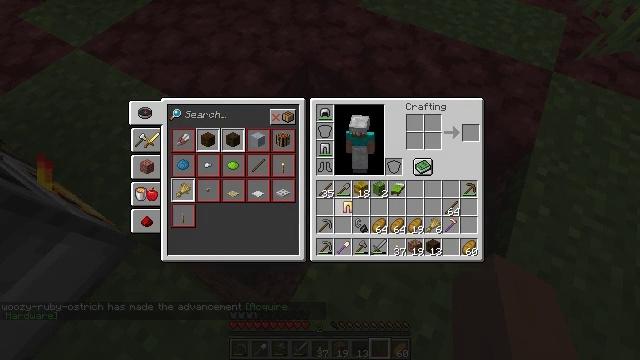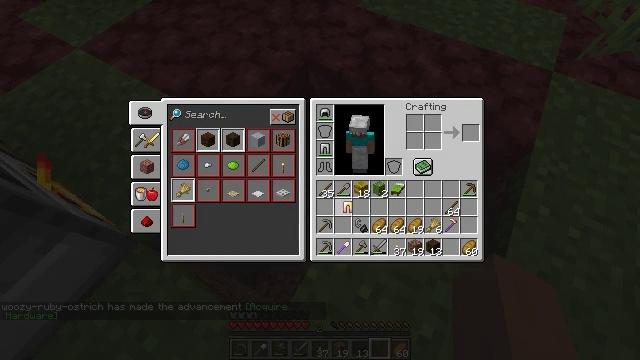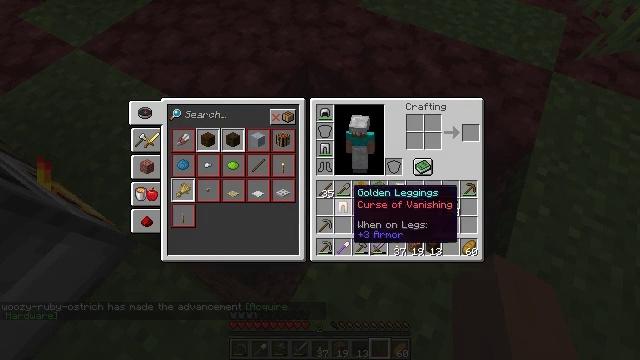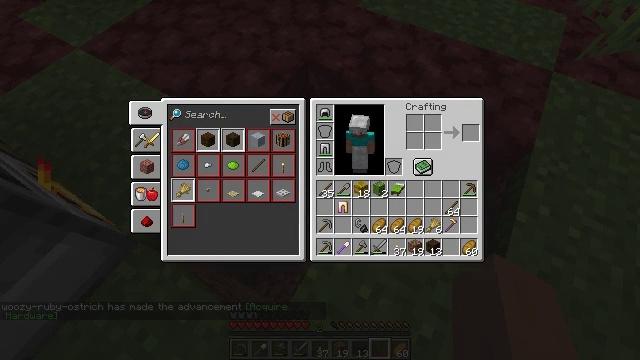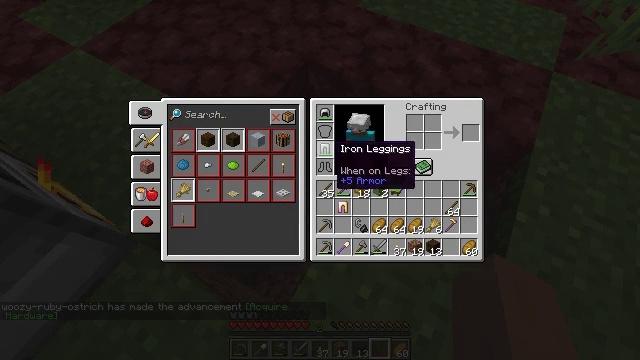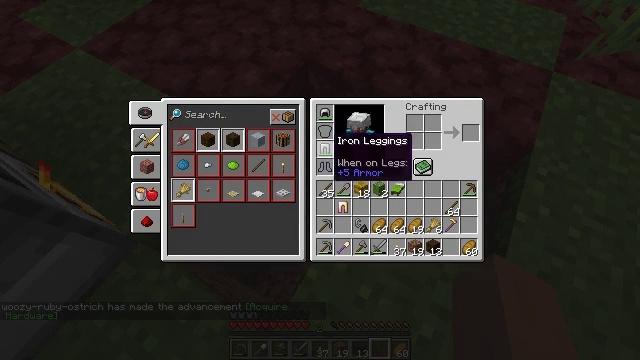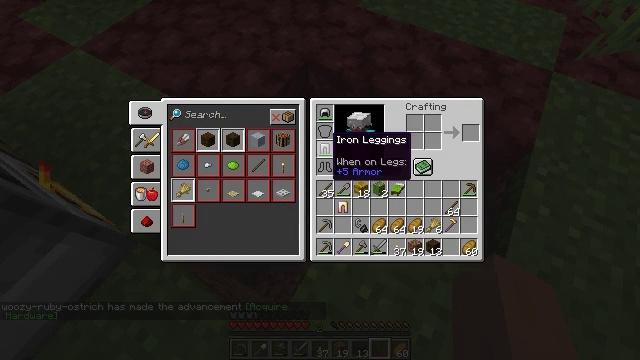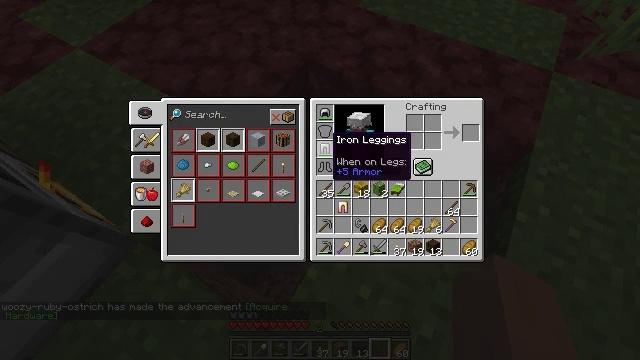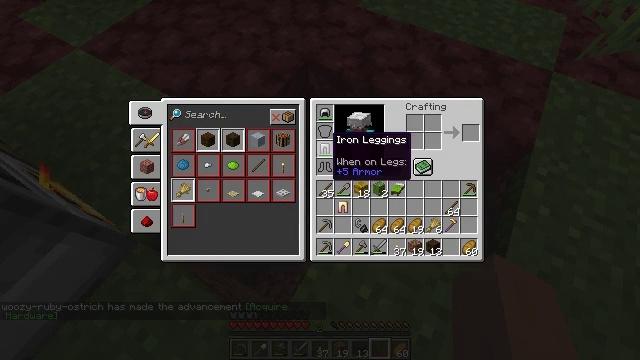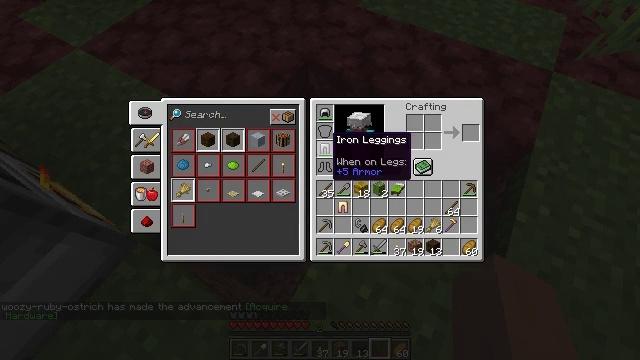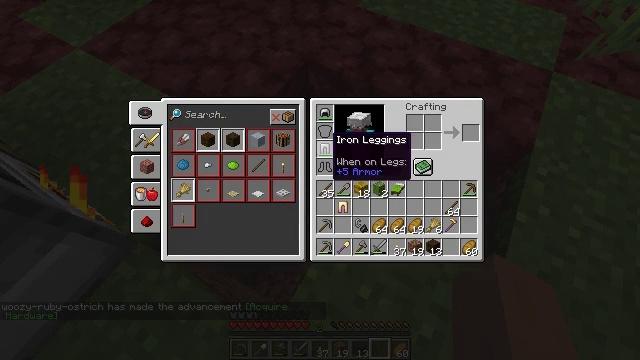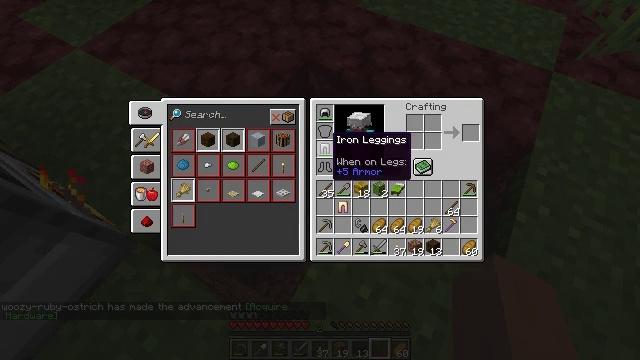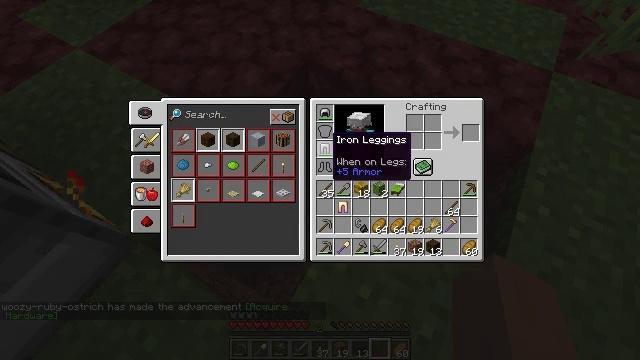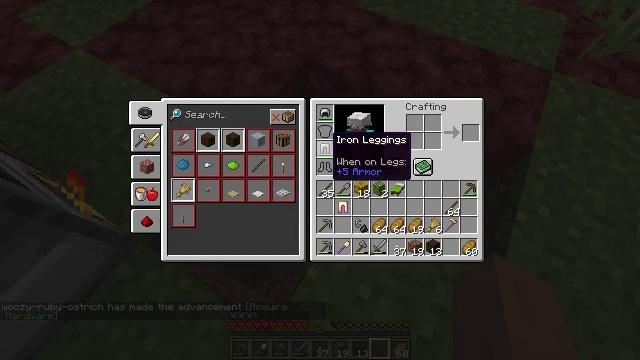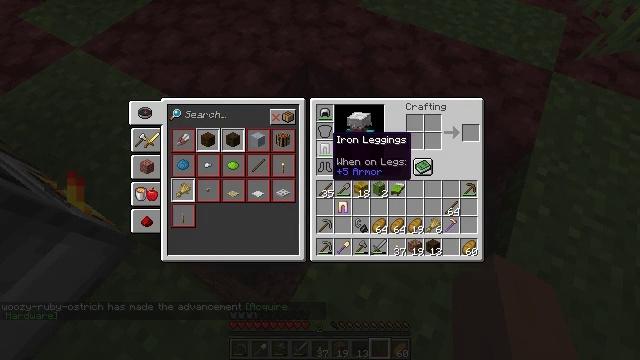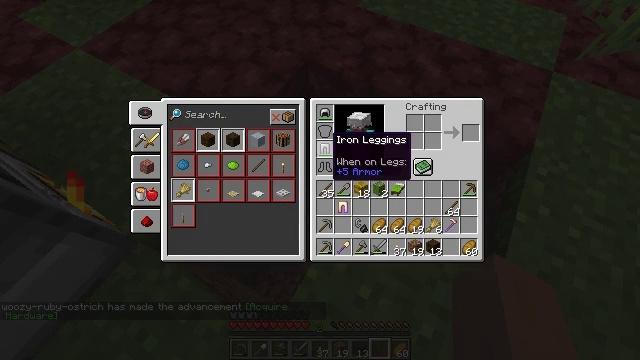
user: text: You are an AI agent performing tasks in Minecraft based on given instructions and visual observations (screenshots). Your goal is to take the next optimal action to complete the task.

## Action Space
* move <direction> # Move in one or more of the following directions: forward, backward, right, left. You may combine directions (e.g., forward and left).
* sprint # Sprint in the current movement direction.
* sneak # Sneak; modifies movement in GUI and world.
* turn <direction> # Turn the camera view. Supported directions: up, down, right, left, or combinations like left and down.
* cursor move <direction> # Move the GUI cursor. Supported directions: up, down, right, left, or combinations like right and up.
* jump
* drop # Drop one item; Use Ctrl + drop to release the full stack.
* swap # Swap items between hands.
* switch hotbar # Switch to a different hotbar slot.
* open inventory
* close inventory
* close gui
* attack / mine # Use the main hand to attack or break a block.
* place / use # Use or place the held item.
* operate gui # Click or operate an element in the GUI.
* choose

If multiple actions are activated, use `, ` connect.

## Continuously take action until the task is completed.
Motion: motion action
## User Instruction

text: Drop golden leggings.
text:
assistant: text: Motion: operate gui
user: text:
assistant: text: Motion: no_op
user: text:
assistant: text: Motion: cursor move left and up
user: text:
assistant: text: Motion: cursor move left and up
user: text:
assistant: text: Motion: cursor move up
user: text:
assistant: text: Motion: no_op
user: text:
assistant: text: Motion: no_op
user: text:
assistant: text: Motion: no_op
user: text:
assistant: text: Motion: no_op
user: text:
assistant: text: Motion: no_op
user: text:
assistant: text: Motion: no_op
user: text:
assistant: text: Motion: no_op
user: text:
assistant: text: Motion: no_op
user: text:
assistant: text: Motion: no_op
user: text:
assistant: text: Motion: no_op
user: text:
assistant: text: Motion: no_op
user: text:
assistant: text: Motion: cursor move down
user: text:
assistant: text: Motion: cursor move right and down
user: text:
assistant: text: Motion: cursor move down
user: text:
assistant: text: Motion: no_op
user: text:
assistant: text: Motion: no_op
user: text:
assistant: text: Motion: no_op
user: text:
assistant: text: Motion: no_op
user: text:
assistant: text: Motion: no_op
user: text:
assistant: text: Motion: no_op
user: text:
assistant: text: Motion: operate gui
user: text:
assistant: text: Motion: operate gui
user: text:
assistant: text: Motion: operate gui
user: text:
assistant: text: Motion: cursor move right and up
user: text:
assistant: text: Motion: cursor move right and up